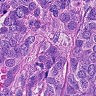
Metastatic tissue present: yes